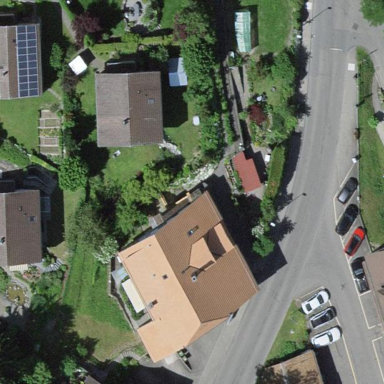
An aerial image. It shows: Residential building.